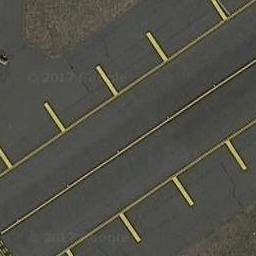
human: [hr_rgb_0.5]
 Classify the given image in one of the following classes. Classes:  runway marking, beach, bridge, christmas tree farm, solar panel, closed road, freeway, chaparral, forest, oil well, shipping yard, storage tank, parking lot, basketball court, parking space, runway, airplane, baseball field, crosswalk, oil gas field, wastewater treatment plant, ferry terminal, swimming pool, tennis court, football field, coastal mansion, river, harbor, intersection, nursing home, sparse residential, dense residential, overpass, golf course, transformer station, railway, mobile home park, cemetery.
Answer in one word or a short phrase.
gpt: runway marking